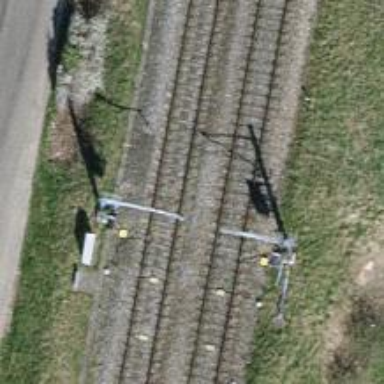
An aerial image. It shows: Railway signal.